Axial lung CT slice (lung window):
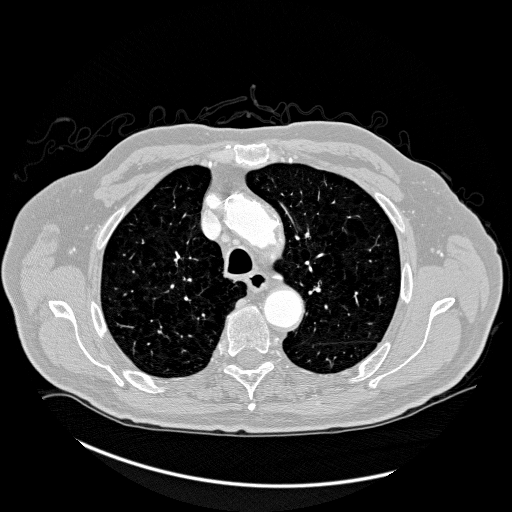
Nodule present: no